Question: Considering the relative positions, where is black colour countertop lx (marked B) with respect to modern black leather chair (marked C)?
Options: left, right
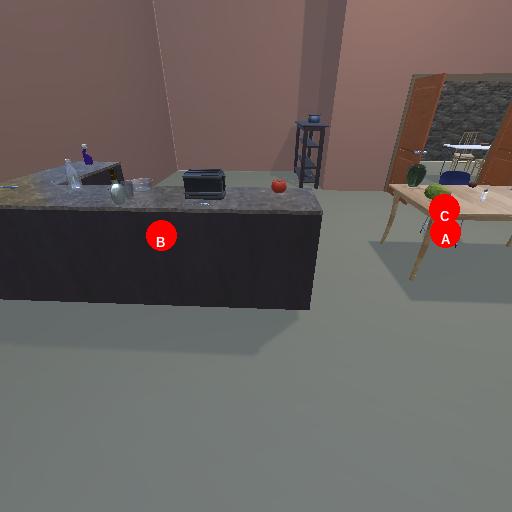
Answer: left